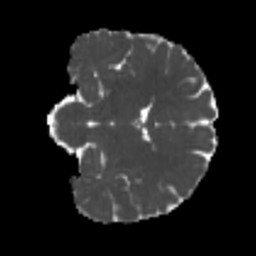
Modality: MD
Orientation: coronal
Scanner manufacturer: siemens
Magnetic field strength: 3 T
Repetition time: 4 s
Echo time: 0.0594 s